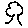
Label: tree